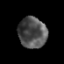
Tissue: prostate
Cell type: Endothelial cells
Senescence score: 0.2962
Nuclear area (px): 852
Mean DAPI intensity: 80.881